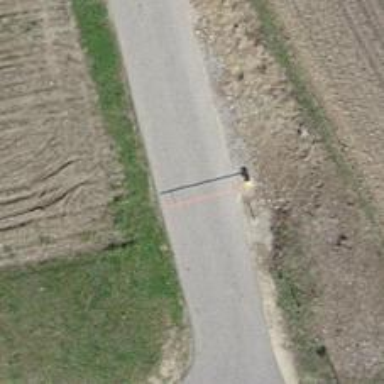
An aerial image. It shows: Lift gate barrier.